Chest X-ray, PA view. Patient: 57 years old, sex M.
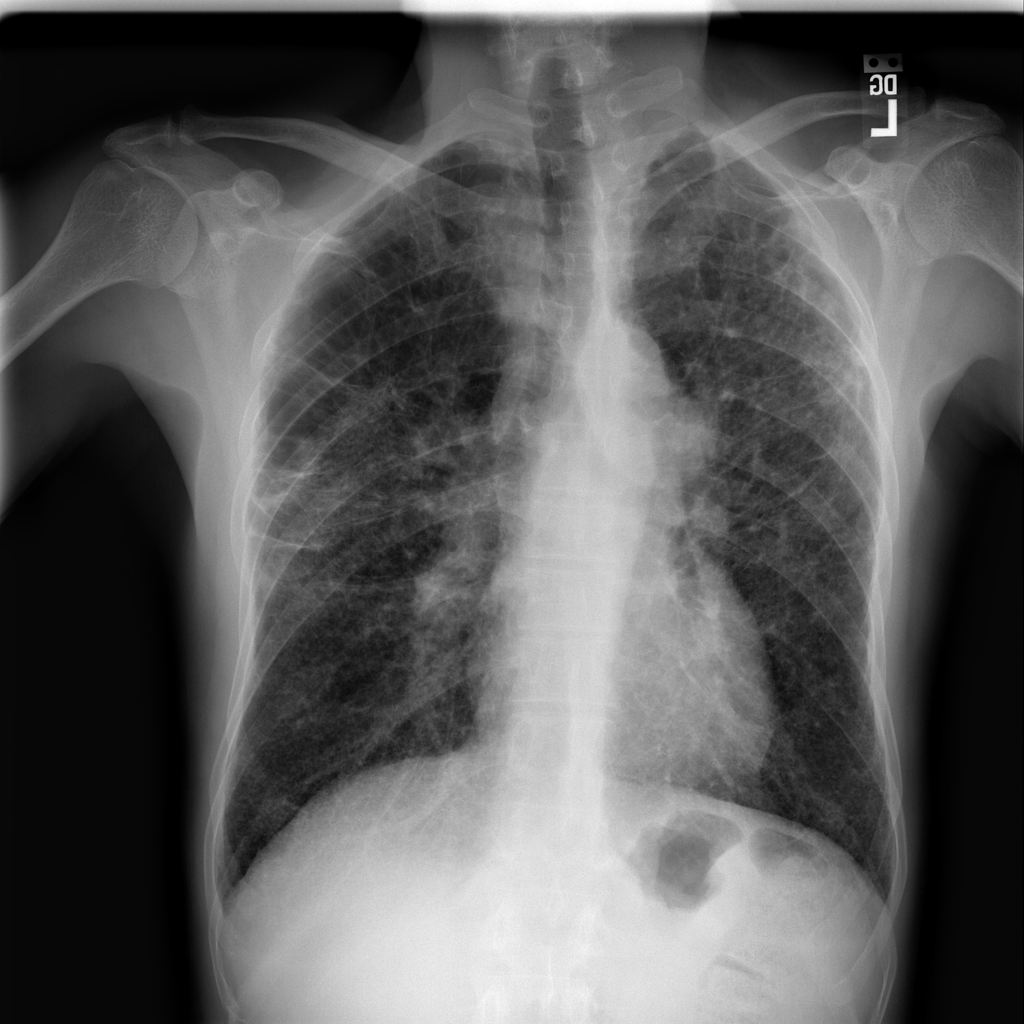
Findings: Fibrosis